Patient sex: F
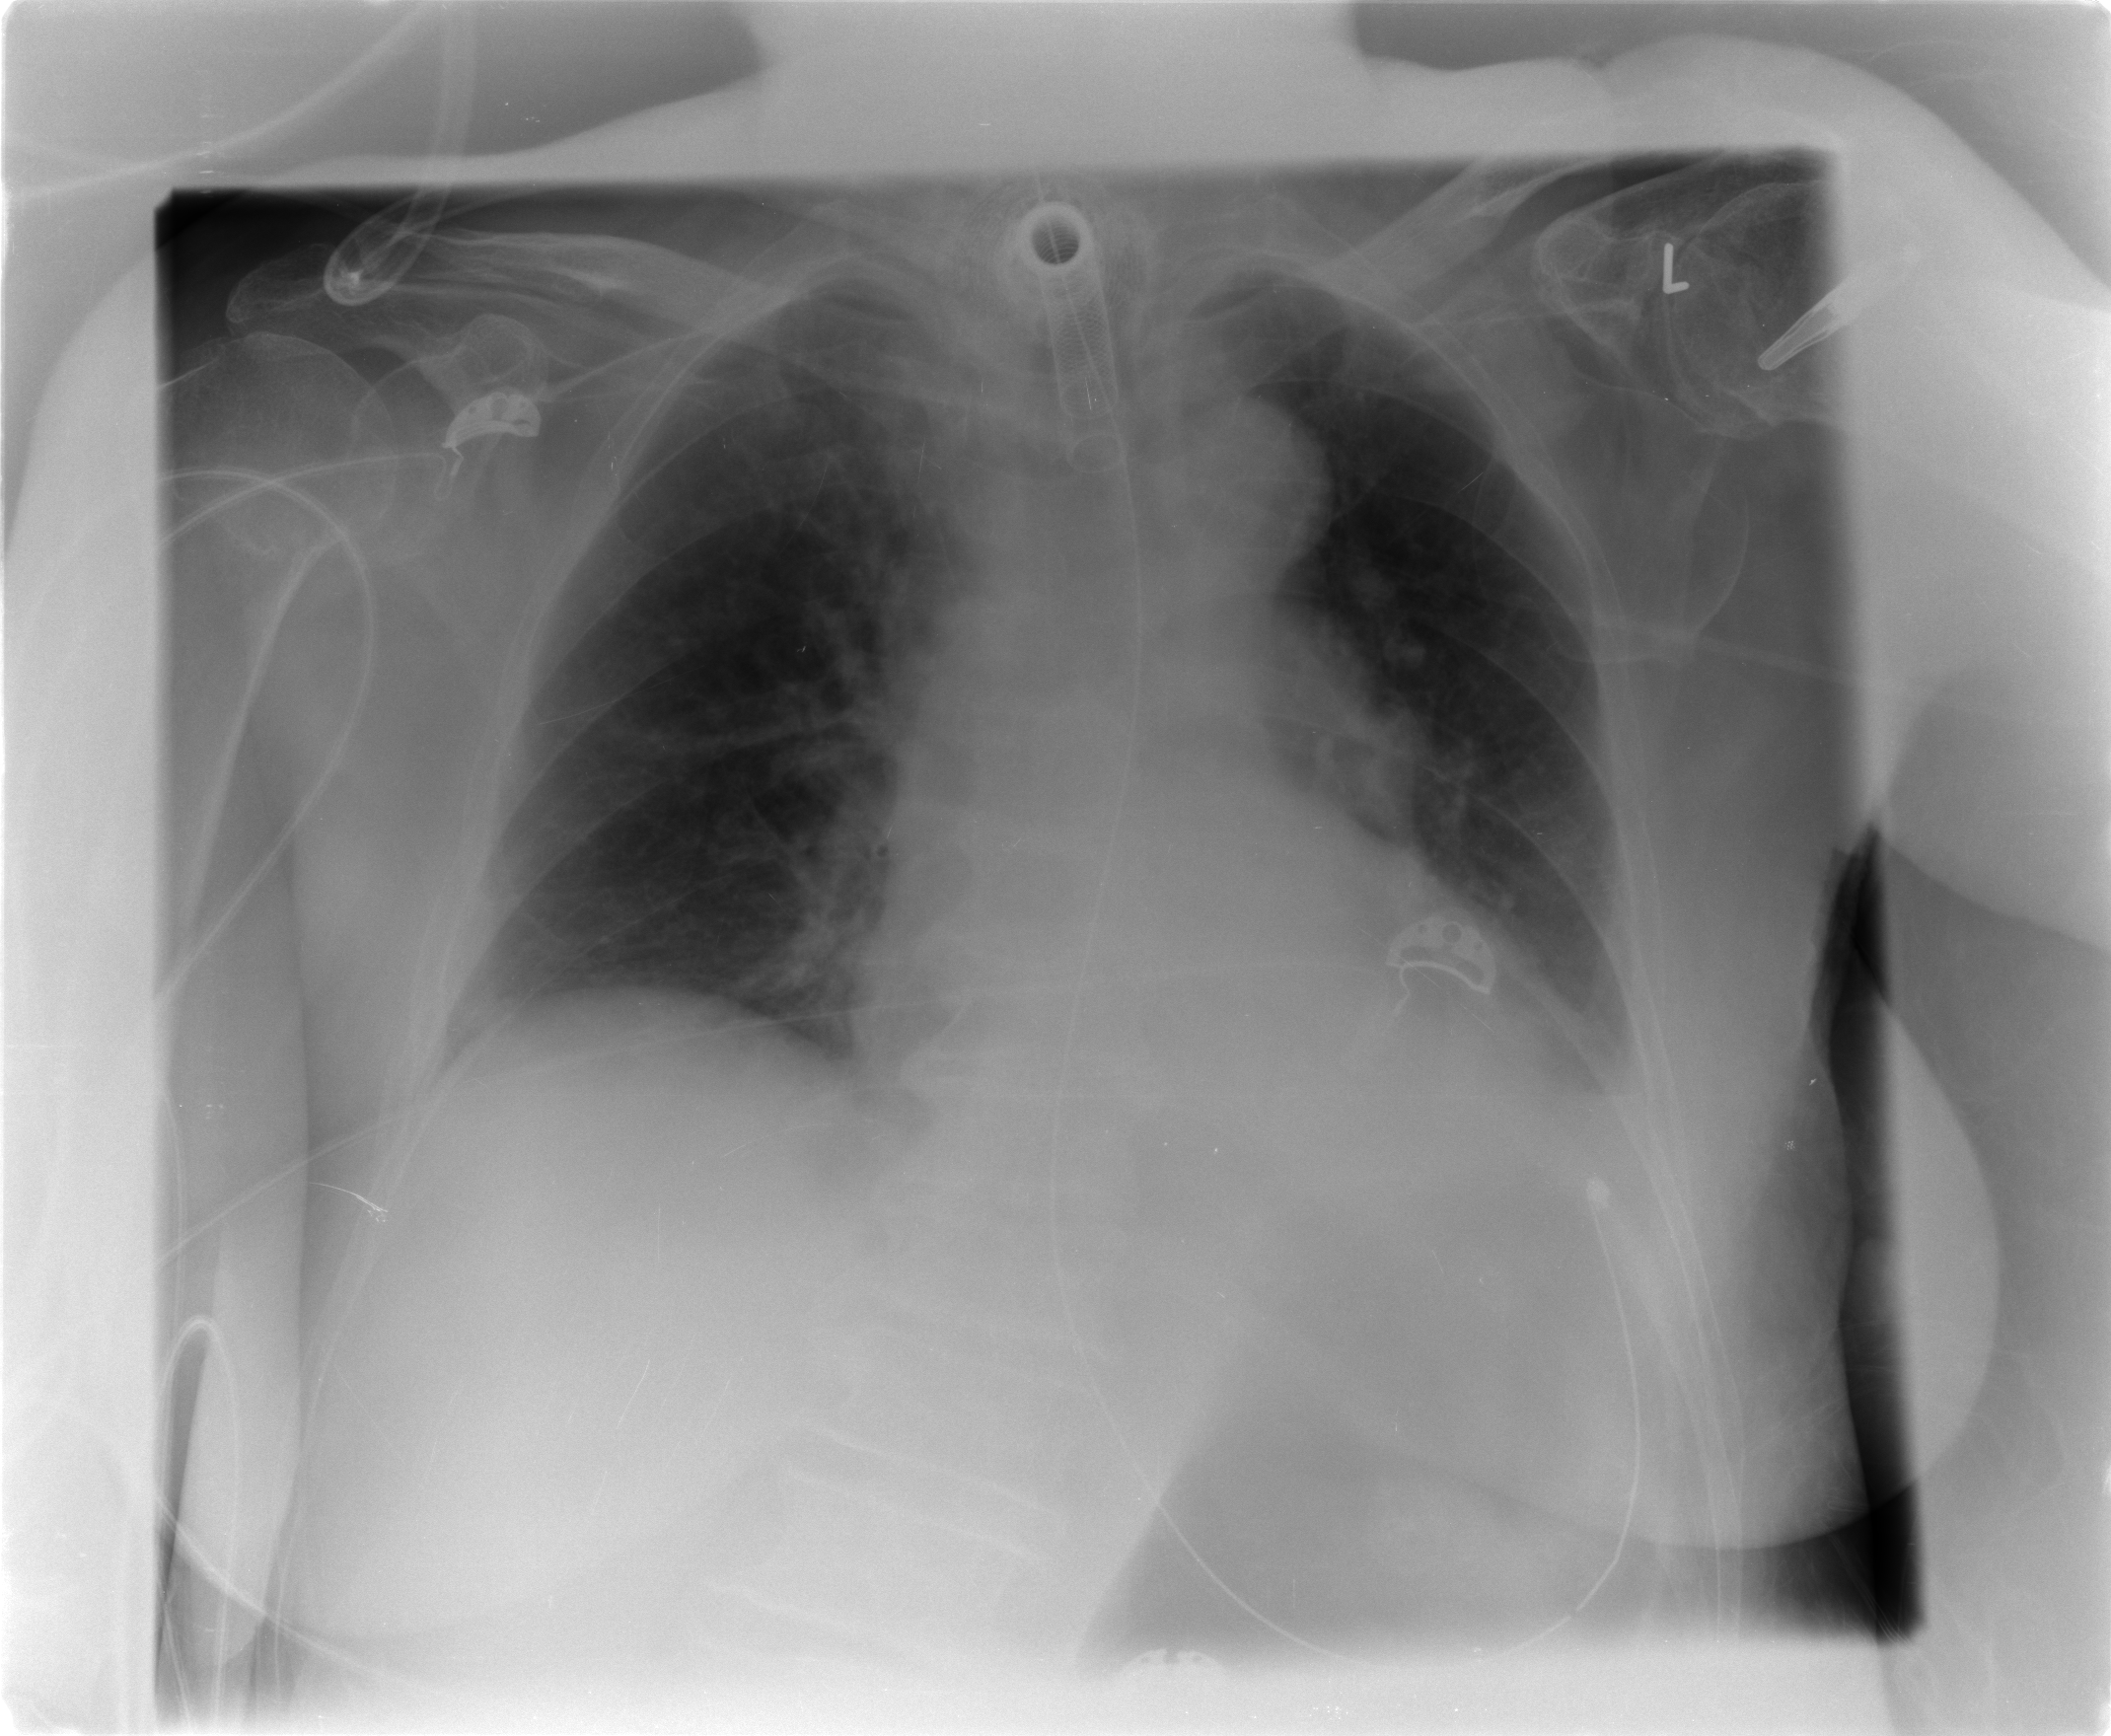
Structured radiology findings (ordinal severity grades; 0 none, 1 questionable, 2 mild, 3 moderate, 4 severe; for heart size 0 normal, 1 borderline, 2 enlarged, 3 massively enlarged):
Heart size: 0
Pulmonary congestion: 2
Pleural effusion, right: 0
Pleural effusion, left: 1
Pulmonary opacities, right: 0
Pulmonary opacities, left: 0
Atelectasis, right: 2
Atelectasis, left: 2